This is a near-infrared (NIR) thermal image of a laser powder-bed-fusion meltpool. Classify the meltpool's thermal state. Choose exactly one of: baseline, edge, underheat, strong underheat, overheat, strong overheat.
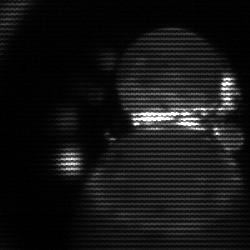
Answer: edge